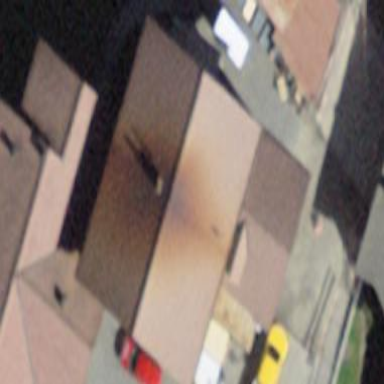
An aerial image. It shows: Building with tiled roof.